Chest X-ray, AP view. Patient: 55 years old, sex M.
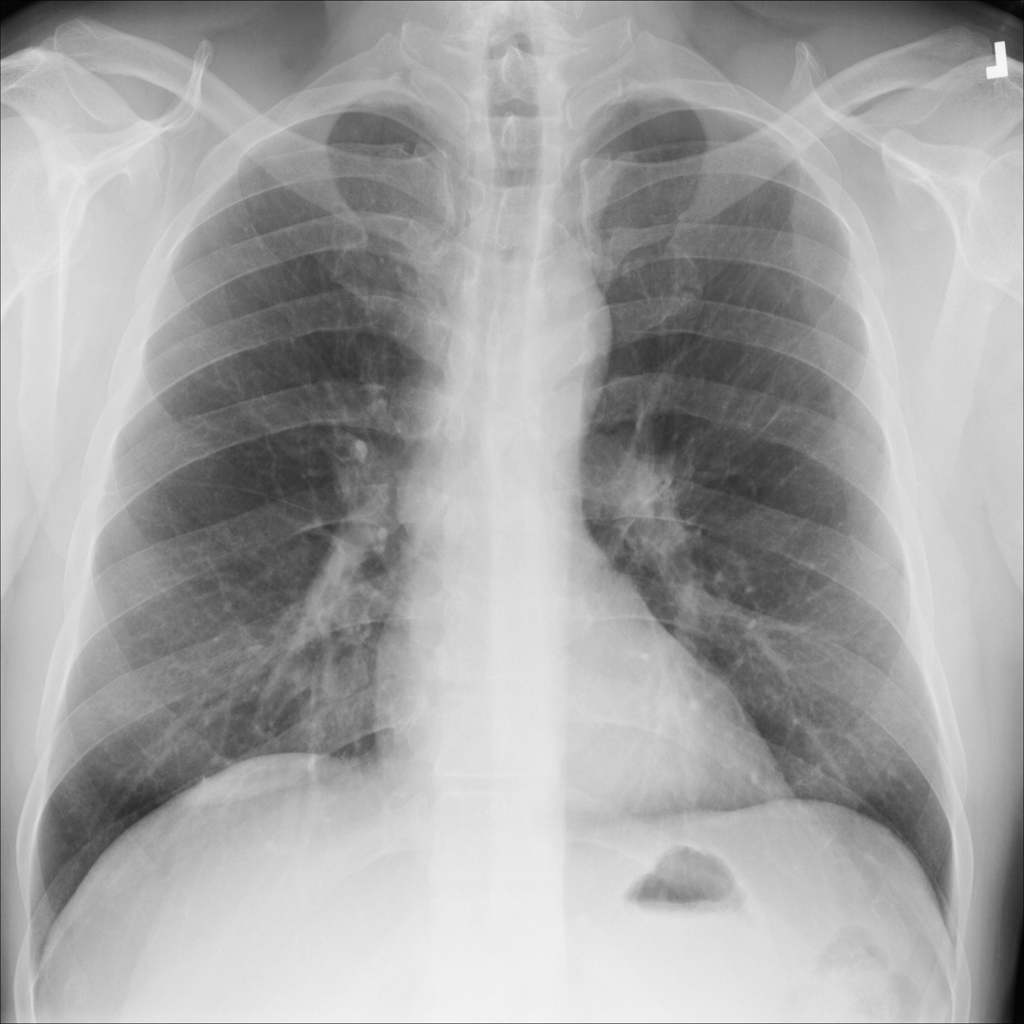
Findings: No Finding